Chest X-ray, PA view. Patient: 61 years old, sex M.
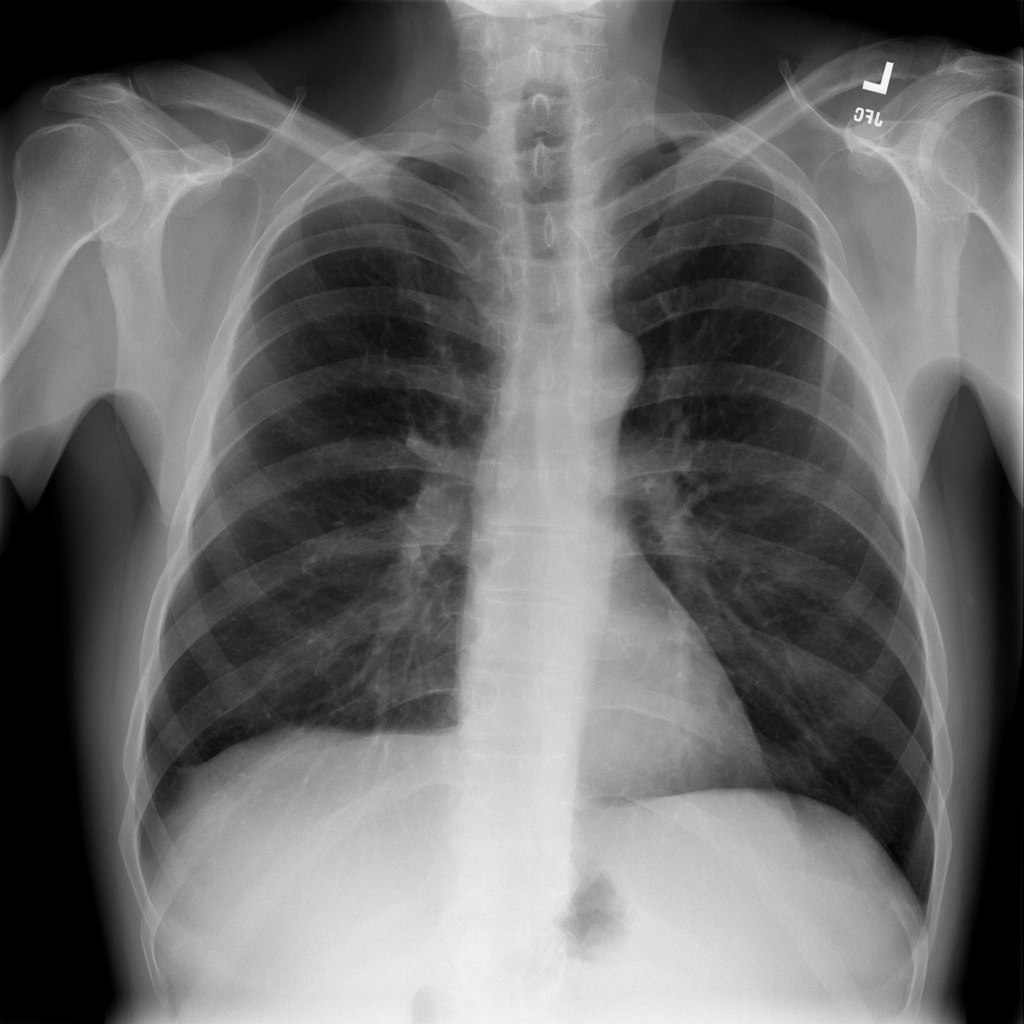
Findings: No Finding